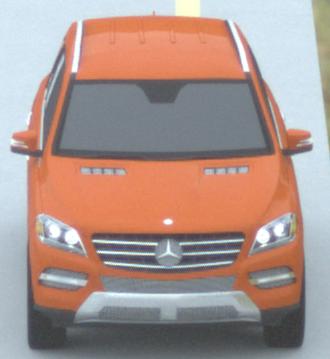
Make: Mercedes-Benz
Model: ML 350
Detailed model: M-Class (166)
Model produced from: 2011/11
Model produced until: 2014/10
Doors: 5
Color: orange
Road condition: dry road
Daytime: morning or afternoon
Contrast: low contrast